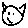
Label: cat